Question: I've created a gridview in which user can enter items and their quantities. The number of items are unknown so the requirement was that to able to add as much items the users want to. So I've given a provision to add item row for another entry. All these data entered gets into a temporary table and one all done by click on a button all these datas will save onto database.
Is there any way to hide the items which has been already selected on the previous row or show an error that the item has been already enter while selecting the dropdown value, before clicking on the button.
My gridview looks something like this:

gridview code:
'''
<asp:GridView ID="gvItemList" runat="server" AutoGenerateColumns="False" AutoGenerateDeleteButton="True" BackColor="#CCCCCC" BorderColor="#999999" BorderStyle="Solid" BorderWidth="3px" CellPadding="4" CellSpacing="2" CssClass="newStyle9" ForeColor="Black" OnRowDataBound="gvItemList_RowDataBound" OnRowDeleting="gvItemList_RowDeleting" ShowFooter="True" style="text-align: center" ViewStateMode="Enabled">
<Columns>
<asp:TemplateField HeaderText="Sl No" SortExpression="Id">
<ItemTemplate>
<asp:Label ID="lblId" runat="server" Text="<%# Container.DataItemIndex+1 %>"></asp:Label>
</ItemTemplate>
</asp:TemplateField>
<asp:TemplateField HeaderText="Item Description">
<ItemTemplate>
<asp:DropDownList ID="ddlItem" runat="server" Height="25px" Width="200px" AutoPostBack="True" OnSelectedIndexChanged="ddlItem_SelectedIndexChanged">
</asp:DropDownList>
</ItemTemplate>
</asp:TemplateField>
<asp:TemplateField HeaderText="Unit">
<ItemTemplate>
<asp:Label ID="txtUnit" runat="server"></asp:Label>
</ItemTemplate>
</asp:TemplateField>
<asp:TemplateField HeaderText="Quantity">
<ItemTemplate>
<asp:TextBox ID="txtQty" runat="server" Height="27px" Width="73px"></asp:TextBox>
</ItemTemplate>
<FooterStyle HorizontalAlign="Right" />
<FooterTemplate>
<asp:Button ID="AddRowButton" runat="server" OnClick="ButtonAdd_Click" Text="Add New Item" />
</FooterTemplate>
</asp:TemplateField>
</Columns>
<FooterStyle BackColor="#CCCCCC" />
<HeaderStyle BackColor="Black" Font-Bold="True" ForeColor="White" />
<PagerStyle BackColor="#CCCCCC" ForeColor="Black" HorizontalAlign="Left" />
<RowStyle BackColor="White" />
<SelectedRowStyle BackColor="#000099" Font-Bold="True" ForeColor="White" />
<SortedAscendingCellStyle BackColor="#F1F1F1" />
<SortedAscendingHeaderStyle BackColor="#808080" />
<SortedDescendingCellStyle BackColor="#CAC9C9" />
<SortedDescendingHeaderStyle BackColor="#383838" />
</asp:GridView>
'''
Code behind:
'''
private void SetInitialRowToGrid()
{
// Initialize and Set initial row of Datatable
var tempDataTable = new DataTable();
tempDataTable.Columns.Add("lblId");
tempDataTable.Columns.Add("ddlItem");
tempDataTable.Columns.Add("txtUnit");
tempDataTable.Columns.Add("txtQty");
tempDataTable.Rows.Add("1", "", "", "");
// Store that datatable into viewstate
ViewState["TempTable"] = tempDataTable;
// Attach Gridview Datasource to datatable
gvItemList.DataSource = tempDataTable;
gvItemList.DataBind();
}
private void AddNewRowToGrid()
{
int rowIndex = 0;
if (ViewState["TempTable"] != null)
{
// Get TempTable from viewstate
var tempTable = (DataTable)ViewState["TempTable"];
DataRow tempRow = null;
if (tempTable.Rows.Count > 0)
{
for (int i = 1; i <= tempTable.Rows.Count; i++)
{
// Get Grid's values
var Item =
(DropDownList)gvItemList.Rows[rowIndex].Cells[2].FindControl("ddlItem");
var Unit =
(Label)gvItemList.Rows[rowIndex].Cells[3].FindControl("txtUnit");
var Qty =
(TextBox)gvItemList.Rows[rowIndex].Cells[4].FindControl("txtQty");
// Create new row and update Row Number
tempRow = tempTable.NewRow();
tempTable.Rows[i - 1]["ddlItem"] = Item.SelectedValue;
tempTable.Rows[i - 1]["txtUnit"] = Unit.Text;
tempTable.Rows[i - 1]["txtQty"] = Qty.Text;
rowIndex++;
}
// Add data to datatable and viewstate
tempTable.Rows.Add(tempRow);
ViewState["TempTable"] = tempTable;
// Attach Gridview Datasource to datatable
gvItemList.DataSource = tempTable;
gvItemList.DataBind();
}
}
//Set Previous Data on Postbacks
SetPreviousData();
}
private void SetPreviousData()
{
int rowIndex = 0;
if (ViewState["TempTable"] != null)
{
var tempTable = (DataTable)ViewState["TempTable"];
if (tempTable.Rows.Count > 0)
{
for (int i = 0; i < tempTable.Rows.Count; i++)
{
var Item =
(DropDownList)gvItemList.Rows[rowIndex].Cells[2].FindControl("ddlItem");
var Unit =
(Label)gvItemList.Rows[rowIndex].Cells[3].FindControl("txtUnit");
var Qty =
(TextBox)gvItemList.Rows[rowIndex].Cells[4].FindControl("txtQty");
Item.SelectedValue = tempTable.Rows[i]["ddlItem"].ToString();
Unit.Text = tempTable.Rows[i]["txtUnit"].ToString();
Qty.Text = tempTable.Rows[i]["txtQty"].ToString();
rowIndex++;
}
}
}
}
protected void ButtonAdd_Click(object sender, EventArgs e)
{
AddNewRowToGrid();
}
protected void gvItemList_RowDeleting(object sender, GridViewDeleteEventArgs e)
{
int index = Convert.ToInt32(e.RowIndex);
deleteRow(index);
SetPreviousData();
if (gvItemList.Rows.Count == 0)
{
SetInitialRowToGrid();
}
}
private int deleteRow(int index)
{
int rowIndex = 0;
if (ViewState["TempTable"] != null)
{
// Get TempTable from viewstate
var tempTable = (DataTable)ViewState["TempTable"];
if (tempTable.Rows.Count > 0)
{
for (int i = 1; i <= tempTable.Rows.Count; i++)
{
// Get Grid's TextBox values
var Item =
(DropDownList)gvItemList.Rows[rowIndex].Cells[2].FindControl("ddlItem");
var Unit =
(Label)gvItemList.Rows[rowIndex].Cells[3].FindControl("txtUnit");
var Qty =
(TextBox)gvItemList.Rows[rowIndex].Cells[4].FindControl("txtQty");
}
// Add data to datatable and viewstate
tempTable.Rows.RemoveAt(index);
ViewState["TempTable"] = tempTable;
// Attach Gridview Datasource to datatable
gvItemList.DataSource = tempTable;
gvItemList.DataBind();
}
}
//Set Previous Data on Postbacks
return index;
}
protected void gvItemList_RowDataBound(object sender, GridViewRowEventArgs e)
{
if (e.Row.RowType == DataControlRowType.DataRow)
{
DropDownList ddlItem = (e.Row.FindControl("ddlItem") as DropDownList);
Jilu1TableAdapters.tbl_ItemTableAdapter item;
item = new Jilu1TableAdapters.tbl_ItemTableAdapter();
DataTable dt = new DataTable();
dt = item.GetItems();
ddlItem.DataSource = dt;
ddlItem.DataTextField = "Item";
ddlItem.DataValueField = "Item";
ddlItem.DataBind();
ddlItem.Items.Insert(0, new System.Web.UI.WebControls.ListItem("--Select an Item--", "0"));
}
}
private void InsertRecords(StringCollection sc)
{
Jilu1TableAdapters.tbl_Jr_BOMTableAdapter ds;
ds = new Jilu1TableAdapters.tbl_Jr_BOMTableAdapter();
StringBuilder sb = new StringBuilder(string.Empty);
string[] splitItems = null;
string user = Page.User.Identity.Name;
try
{
foreach (string item in sc)
{
if (item.Contains(",,,"))
{
//To prevent null reference error
}
else
{
splitItems = item.Split(",".ToCharArray());
ds.InsertJrBOM(ddlState.SelectedValue, ddlDistrict.SelectedValue, ddlCluster.SelectedValue, ddlSiteID.SelectedValue, txtSiteName.Text, ddlSiteType.SelectedValue, txtNoBTS.Text, txtNoLinks.Text, txtLoadBand.Text, ddlEBAvailability.SelectedValue, txtEBPhase.Text, txtDGCapacity.Text, txtDGPhase.Text, splitItems[0], splitItems[1], splitItems[2], user, DateTime.Now, "Nil", 1, txtDispatch.Text);
}
}
lblSuccess.Visible = true;
lblSuccess.Text = "Records Successfully Saved!";
Timer1.Enabled = true;
}
catch (System.Data.SqlClient.SqlException)
{
lblErrorMessage.Visible = true;
lblErrorMessage.Text = "Duplicate Items has been entered, please correct it before proceeding or an entry for " + ddlSiteID.Text + " has already made, please go to edit page to make necessary changes!";
Timer1.Enabled = true;
return;
}
catch (Exception ex)
{
lblErrorMessage.Visible = true;
lblErrorMessage.Text = "Error: " + ex.Message;
Timer1.Enabled = true;
}
}
protected void btnAdd_Click(object sender, EventArgs e)
{
int rowIndex = 0;
StringCollection sc = new StringCollection();
if (ViewState["TempTable"] != null)
{
DataTable dtCurrentTable = (DataTable)ViewState["TempTable"];
if (dtCurrentTable.Rows.Count > 0)
{
for (int i = 1; i <= dtCurrentTable.Rows.Count; i++)
{
//extract the TextBox values
DropDownList ddlItem = (DropDownList)gvItemList.Rows[rowIndex].Cells[2].FindControl("ddlItem");
Label txtUnit = (Label)gvItemList.Rows[rowIndex].Cells[3].FindControl("txtUnit");
TextBox txtQty = (TextBox)gvItemList.Rows[rowIndex].Cells[4].FindControl("txtQty");
//get the values from the TextBoxes
//then add it to the collections with a comma "," as the delimited values
sc.Add(ddlItem.SelectedValue + "," + txtUnit.Text + "," + txtQty.Text);
if (sc.Contains(",,,"))
{
lblErrorMessage.Visible = true;
lblErrorMessage.Text = "Fields should not be left empty!";
Timer1.Enabled = true;
return;
}
else
{
string Quantity = txtQty.Text;
float num;
if (float.TryParse(Quantity, out num))
{
rowIndex++;
}
else
{
lblErrorMessage.Visible = true;
lblErrorMessage.Text = "Quantity field must be a number!";
Timer1.Enabled = true;
return;
}
}
}
//Call the method for executing inserts
InsertRecords(sc);
if (lblSuccess.Text == "Records Successfully Saved!")
{
this.SetInitialRowToGrid();
string user = Page.User.Identity.Name;
StatusTableAdapters.tbl_NotificationsTableAdapter ds2;
ds2 = new StatusTableAdapters.tbl_NotificationsTableAdapter();
ds2.InsertNotification(ddlSiteID.SelectedValue, "BOM Notification", DateTime.Now, user, "Role6");
}
}
}
}
'''
Any help will be greatly appreciated.
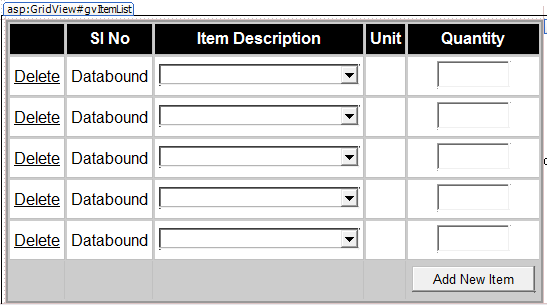
Answer: '''
protected void ddlItem_SelectedIndexChanged(object sender, EventArgs e)
{
var main = (sender as DropDownList);
foreach (GridViewRow row in gvItemList.Rows)
{
var ddl = (row.FindControl("ddlItem") as DropDownList);
if (main.ClientID != ddl.ClientID && ddl.SelectedValue == main.SelectedValue)
{
row.BackColor = System.Drawing.Color.Red;
string script = "alert('already selected!');";
ScriptManager.RegisterStartupScript(this, GetType(),
"ServerControlScript", script, true);
}
}
}
'''